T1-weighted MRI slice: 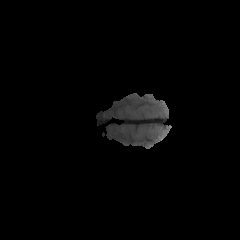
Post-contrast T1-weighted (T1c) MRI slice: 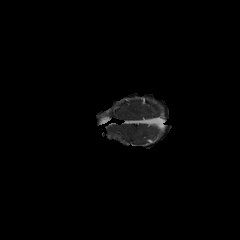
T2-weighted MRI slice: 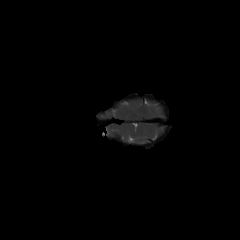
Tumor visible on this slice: no